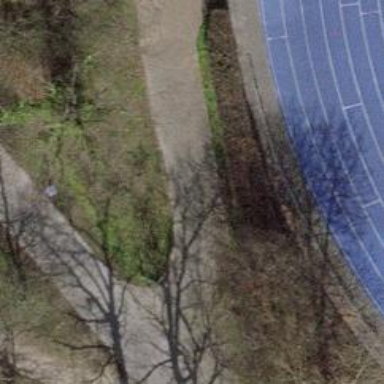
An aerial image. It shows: Footway surfaced with paving stones.